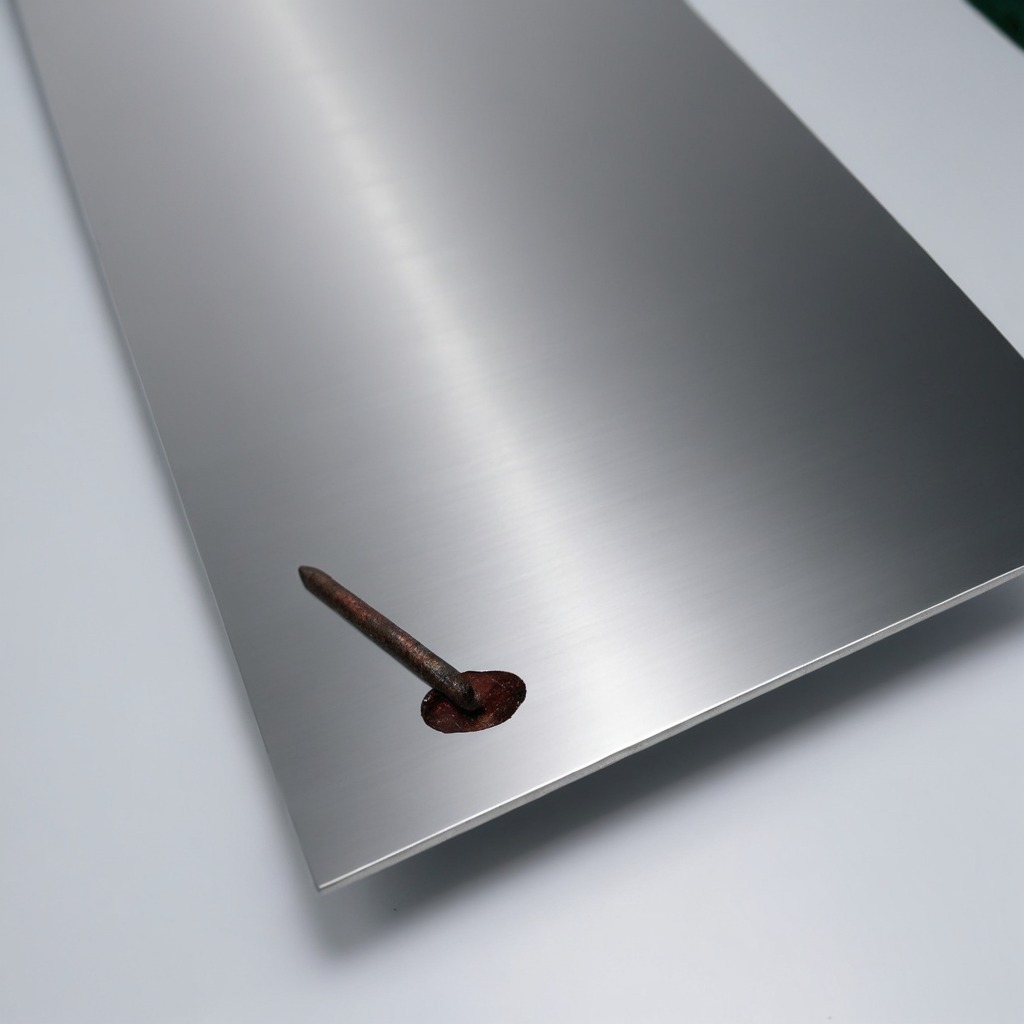
An iron nail is lying on a stainless steel table in a high-end prototyping lab.